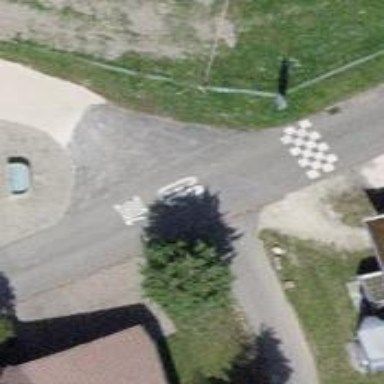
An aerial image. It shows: Bollard barrier.